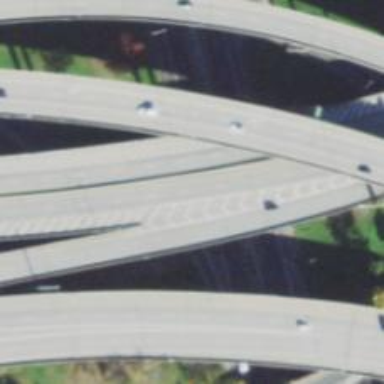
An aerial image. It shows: Motorway bridge.